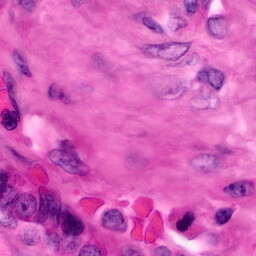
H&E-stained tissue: Pancreatic